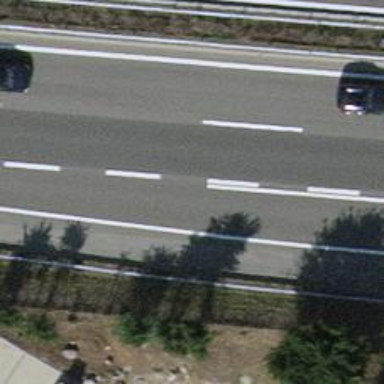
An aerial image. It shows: Motorway.